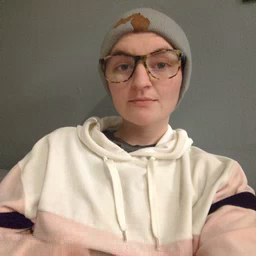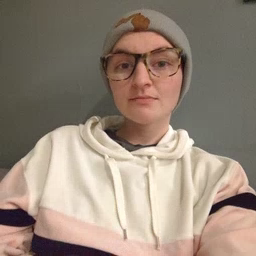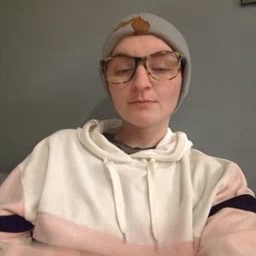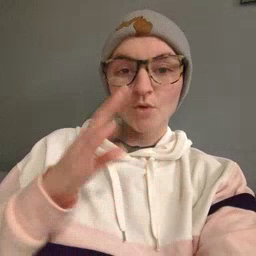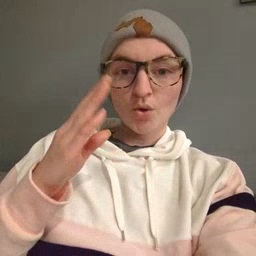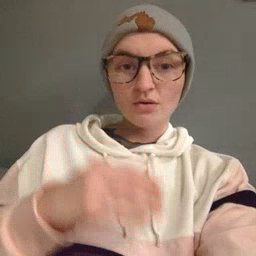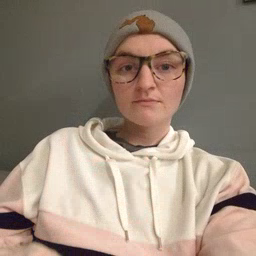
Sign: blue